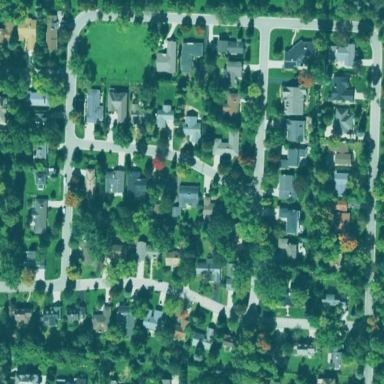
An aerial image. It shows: Residential neighbourhood.